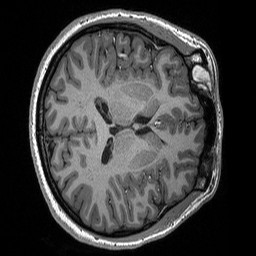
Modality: T1w
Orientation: axial
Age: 20
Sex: female